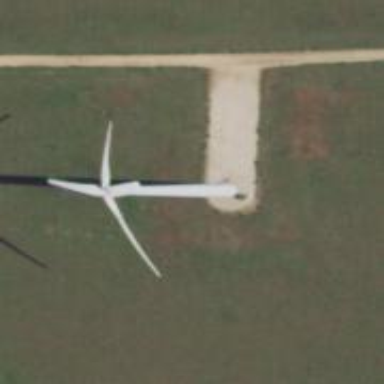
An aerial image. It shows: Wind generator using wind turbines of horizontal axis.